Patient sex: M
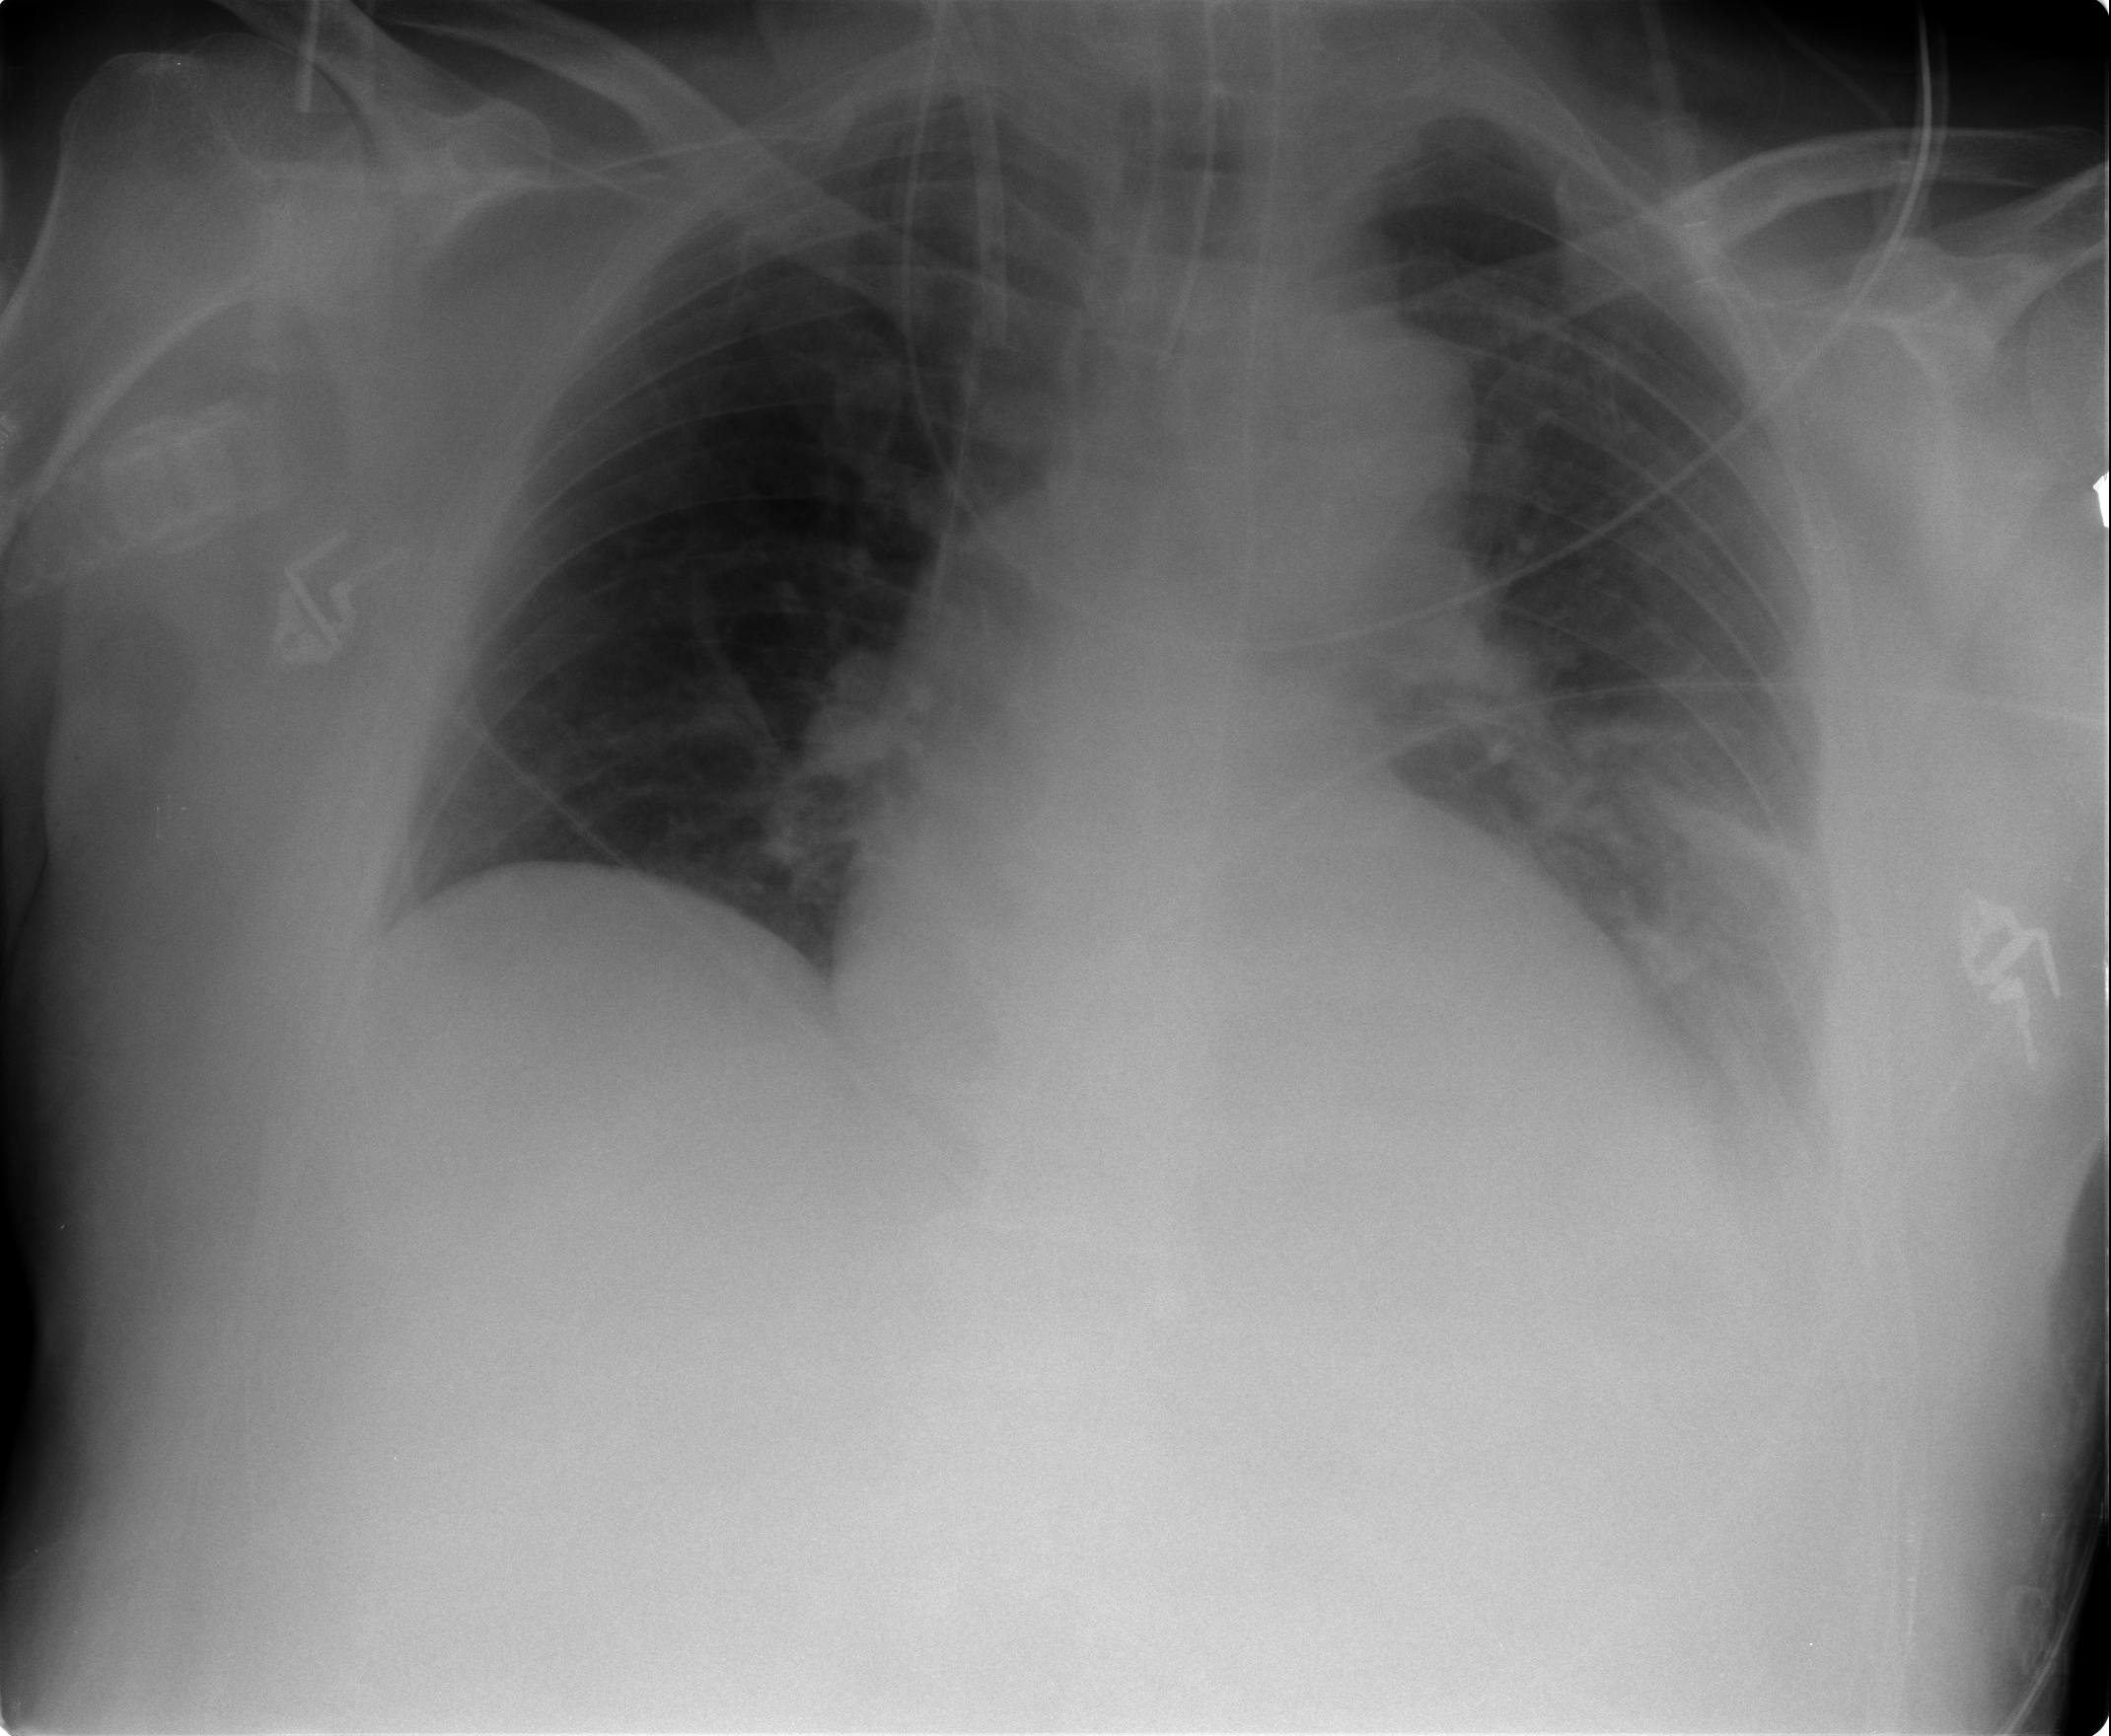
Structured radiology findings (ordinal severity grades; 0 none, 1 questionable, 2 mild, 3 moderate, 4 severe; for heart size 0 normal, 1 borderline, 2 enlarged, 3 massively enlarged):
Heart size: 2
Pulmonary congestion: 2
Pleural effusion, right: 0
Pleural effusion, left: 0
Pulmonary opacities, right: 0
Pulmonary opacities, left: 0
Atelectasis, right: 1
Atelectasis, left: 2